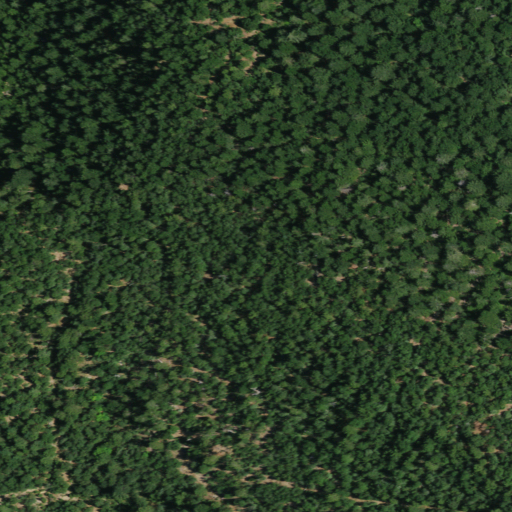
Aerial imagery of mountain in California named Salt Creek Mountain containing evergreen forest, shrub, and mixed forest